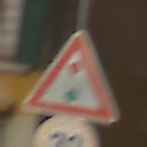
Verkehrszeichen: Lichtzeichenanlage
Zusatzzeichen unten: Geschwindigkeit70
Umgebung: Outdoor, Urban
Tageszeit: MorningAfternoon
Wetter: Clear
Licht: Natural
Jahreszeit: NotSpecified
Kontrast: HighContrast